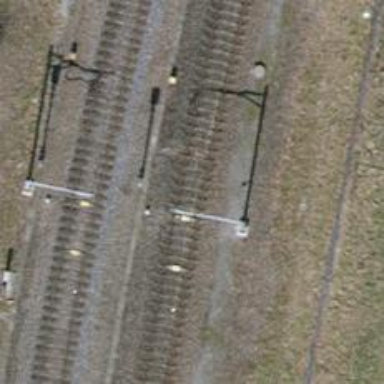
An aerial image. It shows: Railway signal.